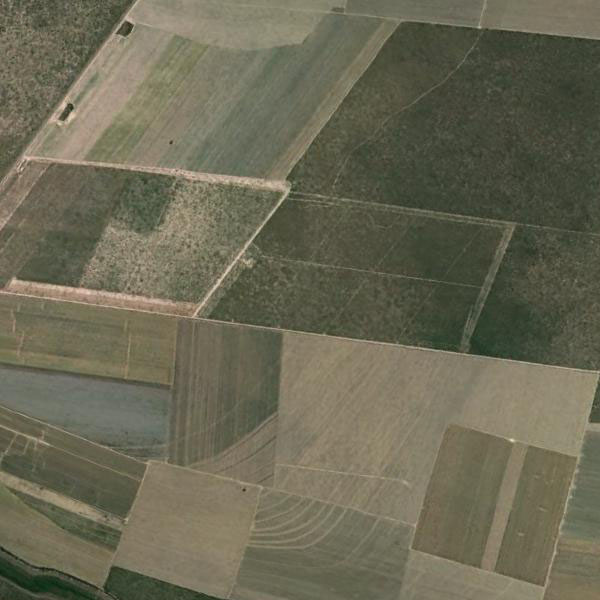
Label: Farmland